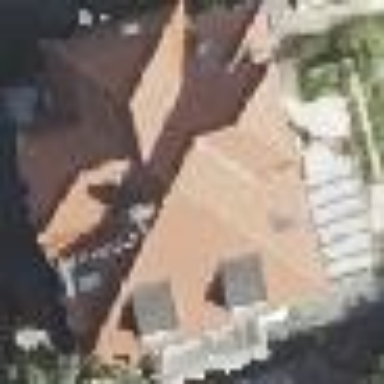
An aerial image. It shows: Detached building with mansard roof.